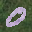
Label: 0